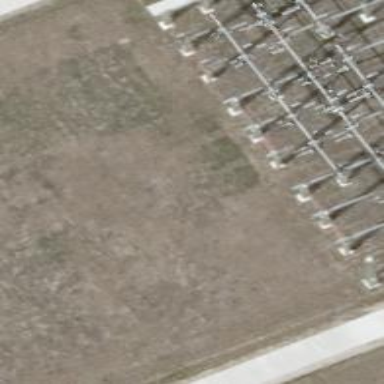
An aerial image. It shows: Busbar power line.